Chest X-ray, AP view. Patient: 45 years old, sex F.
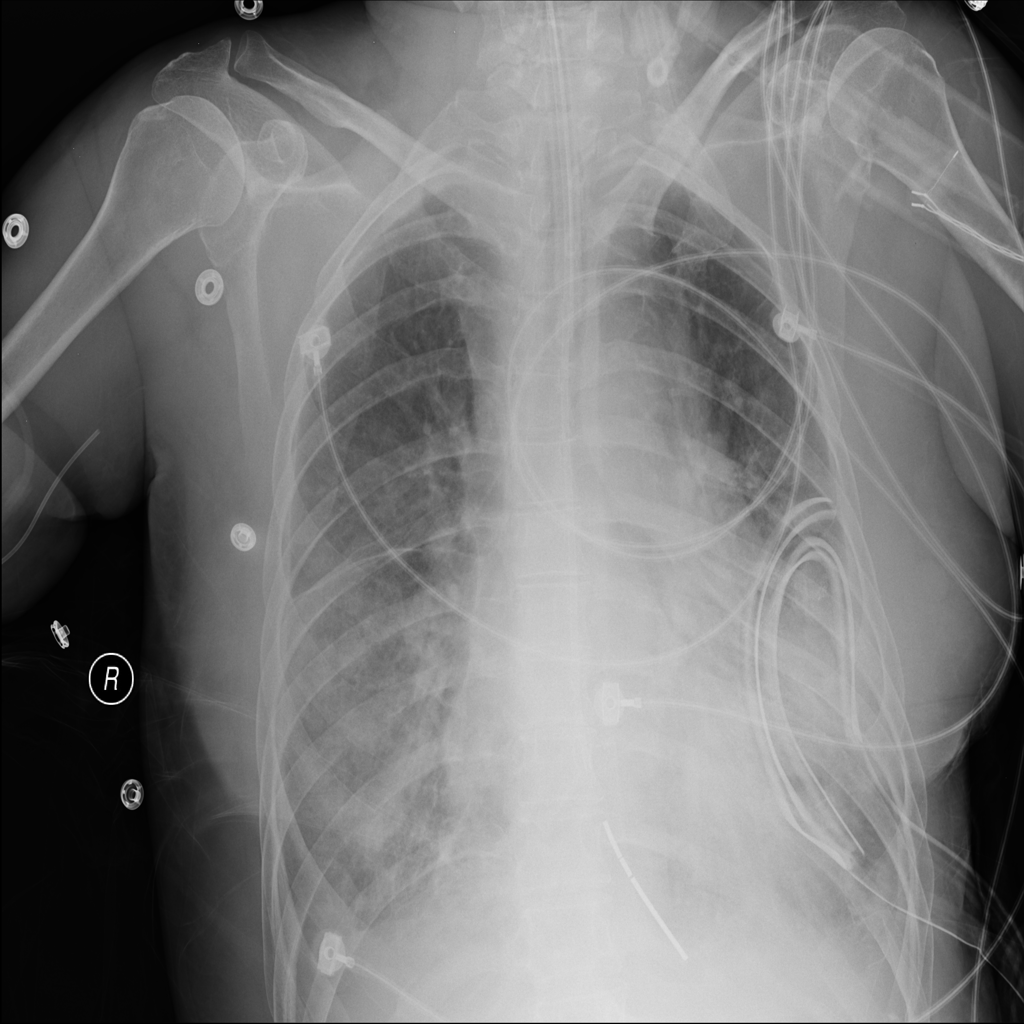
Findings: Effusion, Infiltration